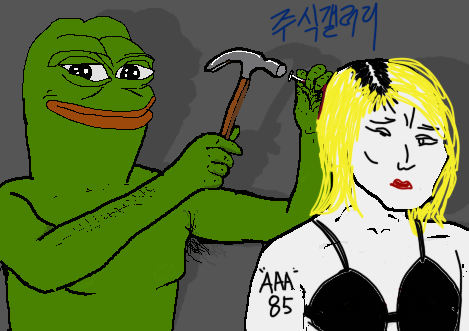
Label: 5_Wojak_with_Background